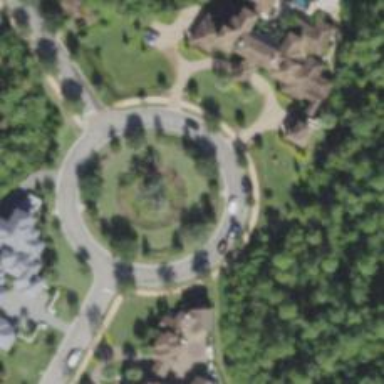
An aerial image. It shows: Residential road that intersects with roundabout.